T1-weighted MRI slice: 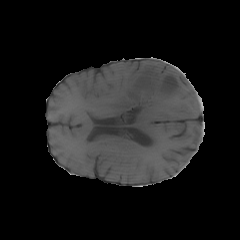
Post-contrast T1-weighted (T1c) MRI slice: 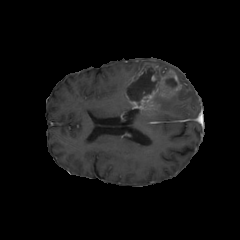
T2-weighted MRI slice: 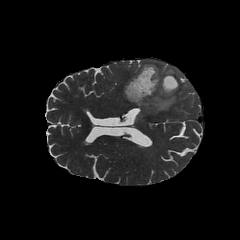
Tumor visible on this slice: yes